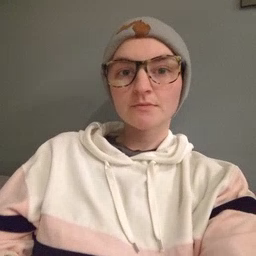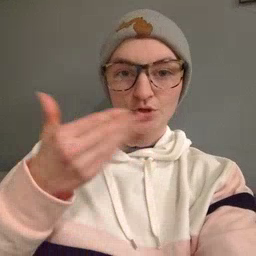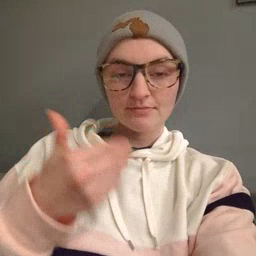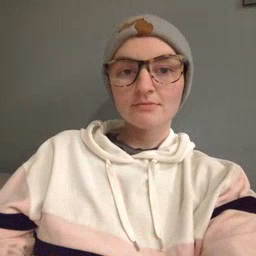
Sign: flag